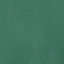
Land use / land cover: SeaLake